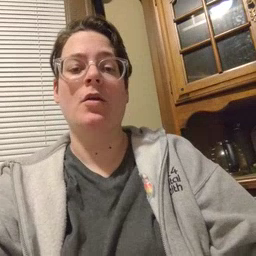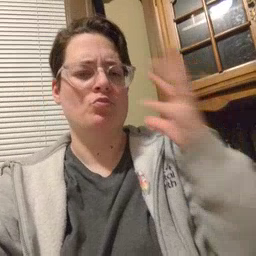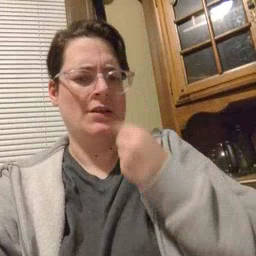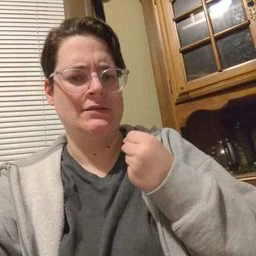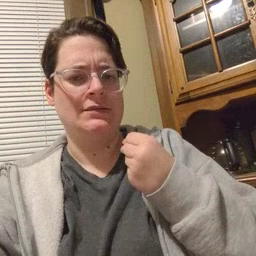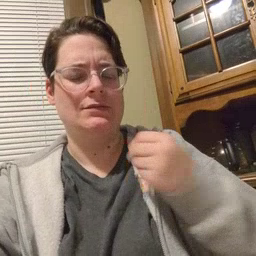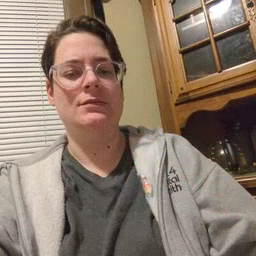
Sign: pretty